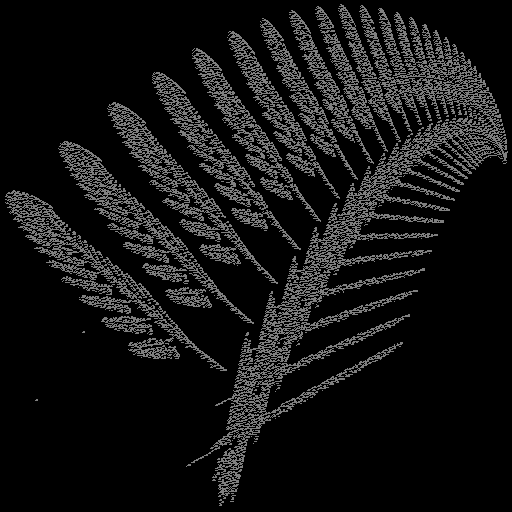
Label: newyorkfern